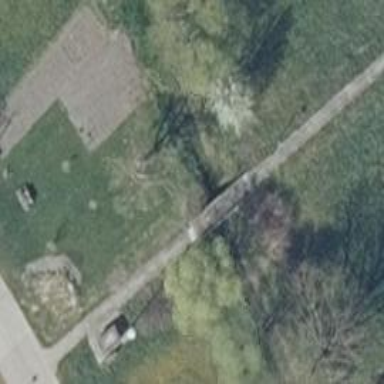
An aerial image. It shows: Footway bridge.